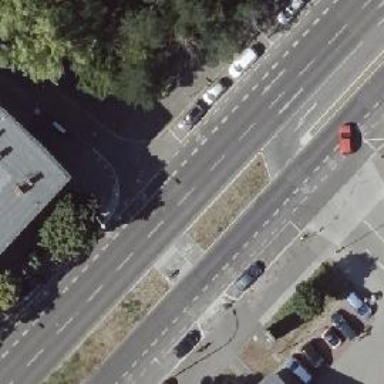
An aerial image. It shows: Tertiary road with asphalt surface. There is lane for parking on the right side of the road.